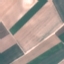
Land use / land cover class: AnnualCrop